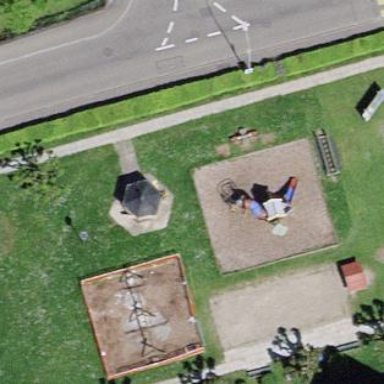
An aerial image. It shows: Playground area for leisure activities on the land.